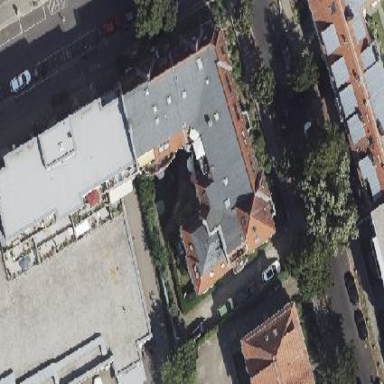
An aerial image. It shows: Residential building with quadruple saltbox roof shape.